Question: I am trying to make a simple menu with submenus on the top of any program's window which does any function you'd like on clicking the submenu, Say for example you click on Menu, it opens "sub-menu", you click on sub-menu and it does this function in which the window's title changes using SetWindowTextA.
'''
SetWindowTextA(ROBLOX, "a"); // we set the text of the window title to whatever you want, in this case "a"
HMENU SubSX = CreatePopupMenu(); //Create a submenu which appears on hovering to "menu" called "Sub-Menu"
AppendMenu(SX, MF_POPUP | MF_STRING, (UINT_PTR)SubSX, "Sub-Menu");
HMENU SX = CreateMenu(); //Create the main menu ontop of a window called "Menu"
AppendMenu(SX, MF_POPUP | MF_STRING, (UINT_PTR)SubSX, "Menu");
SetMenu(ROBLOX, SX);
'''
The menu and submenus in action:

So, What i basically want to do is that when you click on the submenu, say for example "Sub-Menu" in the picture above, it does a specific function (example: change the window title using SetWindowText)
I know it needs some sort of windows hooking but I don't know how, Any help will be needed.
Thanks in advance.
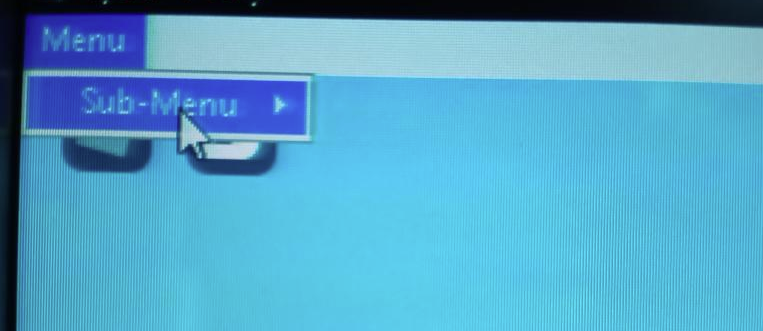
Answer: First, you can create an identifier to determine the menu item to control, like '#define IDM_SUBSX 1001'.
Then use the <URL>;'.
Finally, through the <URL> message to determine the identifier of the menu item, we can do different operations for different menu items according to the identifier.
Here is the Sample:
'''
#include <Windows.h>
LRESULT CALLBACK WndProc(HWND, UINT, WPARAM, LPARAM);
#define IDM_SUBSX 1001
int WINAPI WinMain(HINSTANCE hInstance, HINSTANCE hPrevInstance, PSTR szCmdLine, int iCmdShow)
{
static TCHAR szAppName[] = TEXT("hello windows");
HWND hwnd;
MSG msg;
WNDCLASS wndclass;
wndclass.style = CS_HREDRAW | CS_VREDRAW;
wndclass.lpfnWndProc = WndProc;
wndclass.cbClsExtra = 0;
wndclass.cbWndExtra = 0;
wndclass.hInstance = hInstance;
wndclass.hIcon = LoadIcon(NULL, IDI_APPLICATION);
wndclass.hCursor = LoadCursor(NULL, IDC_ARROW);
wndclass.hbrBackground = (HBRUSH)GetStockObject(WHITE_BRUSH);
wndclass.lpszMenuName = NULL;
wndclass.lpszClassName = szAppName;
if (!RegisterClass(&wndclass))
{
MessageBox(NULL, TEXT("This program requires Windows NT!"), szAppName, MB_ICONERROR);
}
hwnd = CreateWindow(szAppName,
TEXT("the hello program"),
WS_OVERLAPPEDWINDOW,
CW_USEDEFAULT,
CW_USEDEFAULT,
CW_USEDEFAULT,
CW_USEDEFAULT,
NULL,
NULL,
hInstance,
NULL);
ShowWindow(hwnd, iCmdShow);
UpdateWindow(hwnd);
while (GetMessageW(&msg, NULL, 0, 0))
{
TranslateMessage(&msg);
DispatchMessageW(&msg);
}
return msg.wParam;
}
LRESULT CALLBACK WndProc(HWND hwnd, UINT message, WPARAM wParam, LPARAM lParam)
{
HDC hdc;
PAINTSTRUCT ps;
RECT rect;
switch (message)
{
case WM_CREATE:
{
SetWindowTextA(hwnd, "a"); // we set the text of the window title to whatever you want, in this case "a"
HMENU SX = CreateMenu();
HMENU SubSX = CreatePopupMenu(); //Create a submenu which appears on hovering to "menu" called "Sub-Menu"
AppendMenu(SubSX, MF_STRING, IDM_SUBSX, "Sub-Menu");
AppendMenu(SX, MF_POPUP | MF_STRING, (UINT_PTR)SubSX, "Menu");
SetMenu(hwnd, SX);
return 0;
}
case WM_PAINT:
hdc = BeginPaint(hwnd, &ps);
GetClientRect(hwnd, &rect);
DrawTextW(hdc, (L"Hello,Windows"), -1, &rect, DT_SINGLELINE | DT_CENTER | DT_VCENTER);
EndPaint(hwnd, &ps);
return 0;
case WM_COMMAND:
switch (LOWORD(wParam))
{
case IDM_SUBSX:
SetWindowTextA(hwnd, "TITLE CHANGED");
return 0;
default:
break;
};
return 0;
case WM_DESTROY:
PostQuitMessage(0);
return 0;
}
return DefWindowProc(hwnd, message, wParam, lParam);
}
'''